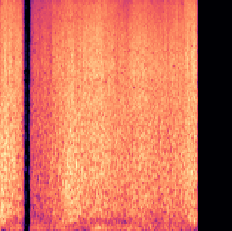
Sound class: Sea waves